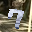
Label: 7